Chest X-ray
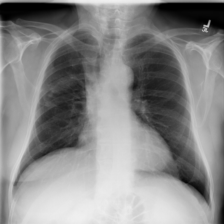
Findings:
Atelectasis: negative
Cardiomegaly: negative
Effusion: negative
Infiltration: positive
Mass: negative
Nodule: positive
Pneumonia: negative
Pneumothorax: negative
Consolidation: negative
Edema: negative
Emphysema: negative
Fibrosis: negative
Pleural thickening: negative
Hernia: negative